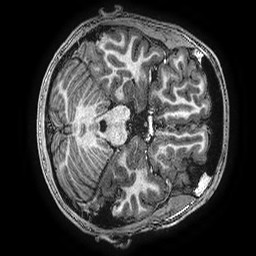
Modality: T1w
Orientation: axial
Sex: male
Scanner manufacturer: ge
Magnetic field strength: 3 T
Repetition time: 0.00766 s
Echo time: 0.003476 s